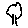
Label: tree